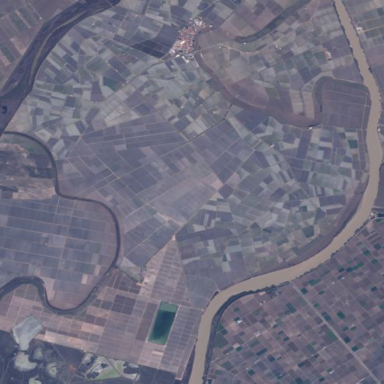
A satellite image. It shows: Farmland with rice crops growing in wetland area.